Field crop: maize
Growth stage: 2
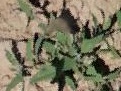
Species: atriplex